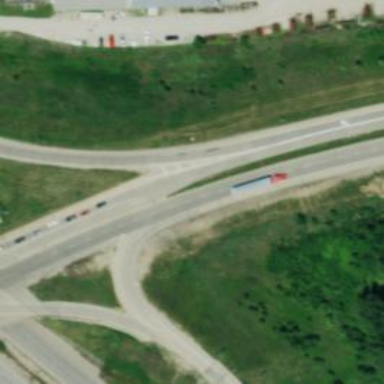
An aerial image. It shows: Primary highway.